Current action and preconditions to check: trajectory_clear

Your task: For each precondition in the list above, predict whether it will hold at this action.

Consider the current scene as observed from the mobile robot's camera, and analyze the predicted future states of all dynamic agents (e.g., people, animals, vehicles, or any moving entities) within the NEXT SECOND.

IMPORTANT: Only answer "very likely" if you are absolutely certain—based on strong, clear evidence—that a dynamic agent will violate the precondition in the predicted future state. Do NOT answer "very likely" for unlikely, ambiguous, or low-probability risks.

Ask yourself for each precondition: Is there a high probability, with clear and convincing evidence, that the predicted future states of any dynamic agent will interfere with the predicted future state of the currently executing action within the NEXT SECOND, causing that precondition to fail?

Assess the risk level based on these predictions. Use "likely" or "very likely" if motions create a clear risk of interference.

Use "neutral" or "improbable" if agents are nearby but their predicted paths are clearly diverging or non-conflicting.

Failure Risk Categories: "very improbable", "improbable", "neutral", "likely", "very likely"

Answer Format: Output ONLY the probability_of_failure value from these categories: "very improbable", "improbable", "neutral", "likely", "very likely"

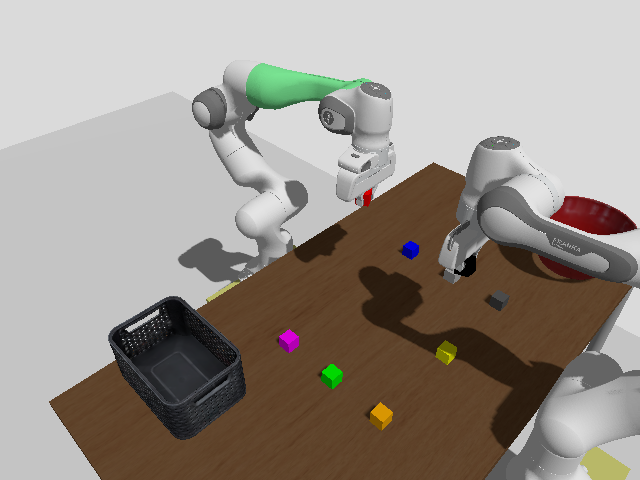

Answer: very improbable